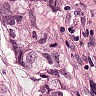
Metastatic tissue present: yes